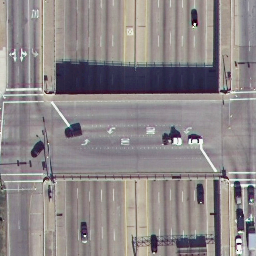
Label: overpass